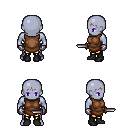
a pixel art fantasy rpg character, male body template, dark elf, purple skin, brown tunic, gold greaves, plain hairstyle, metal gloves, black shoes, dagger, four views (front, back, left, right), 2x2 character sprite sheet, small pixel art, hard edges, no anti-aliasing